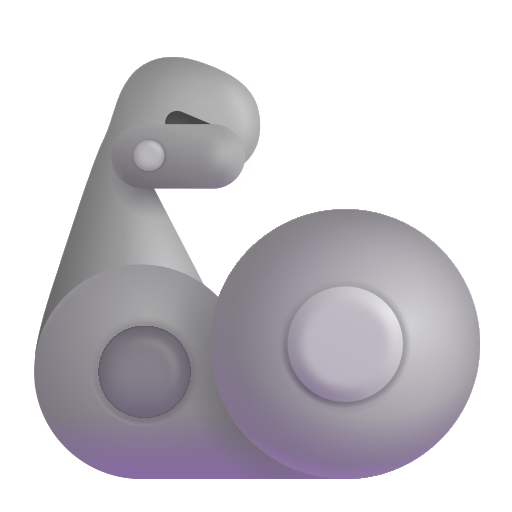
mechanical arm color